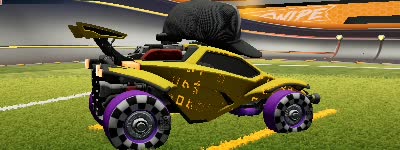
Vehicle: octane